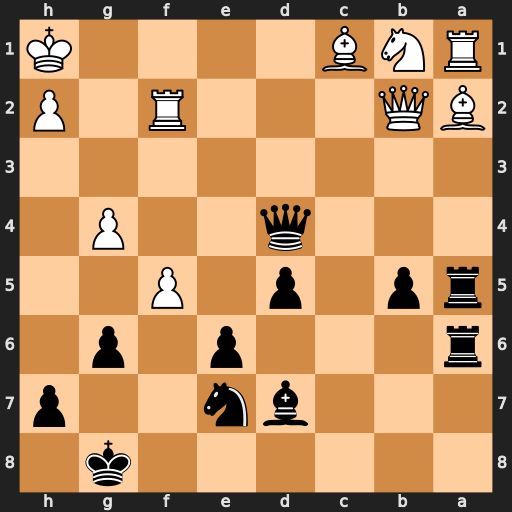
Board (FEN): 6k1/3bn2p/r3p1p1/rp1p1P2/3q2P1/8/BQ3R1P/RNB4K
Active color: b
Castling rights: -
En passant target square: -
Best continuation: Qd1+ Kg2 Qxg4+